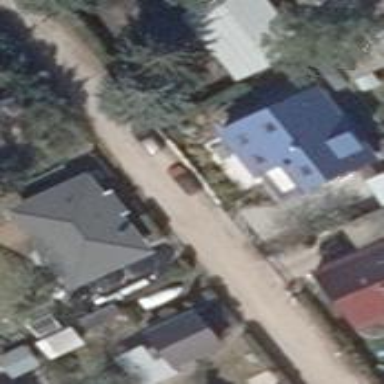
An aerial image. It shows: Residential road with concrete surface.